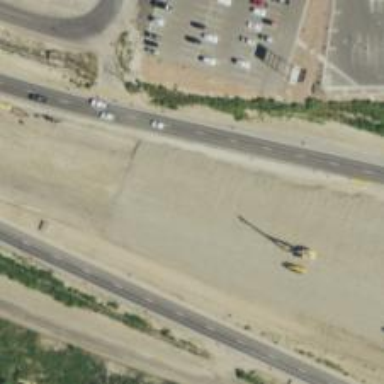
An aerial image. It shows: Asphalt road with grade 1 trunk. This expressway has smooth surface.